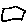
Label: hexagon